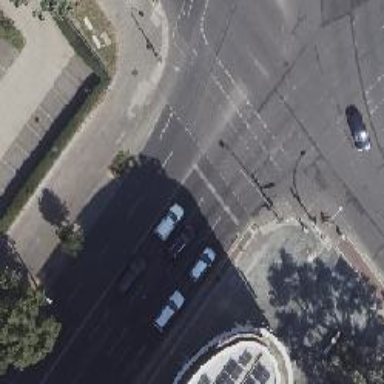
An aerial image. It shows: Asphalt footway with crossing controlled by traffic signals. The footway and cycleway surfaces are both asphalt.